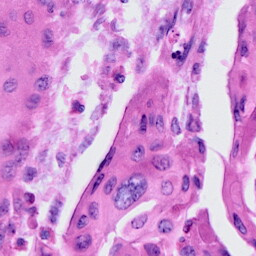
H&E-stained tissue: Cervix